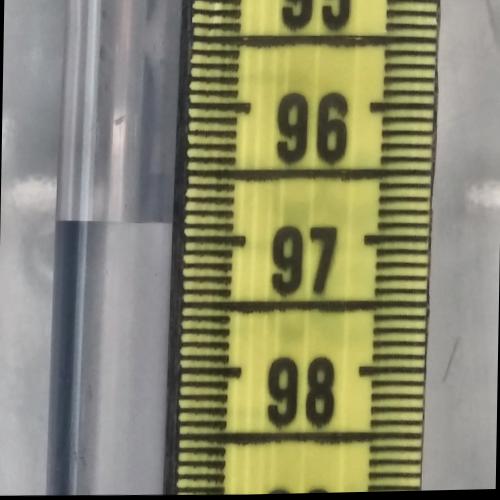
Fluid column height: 96.9 cm